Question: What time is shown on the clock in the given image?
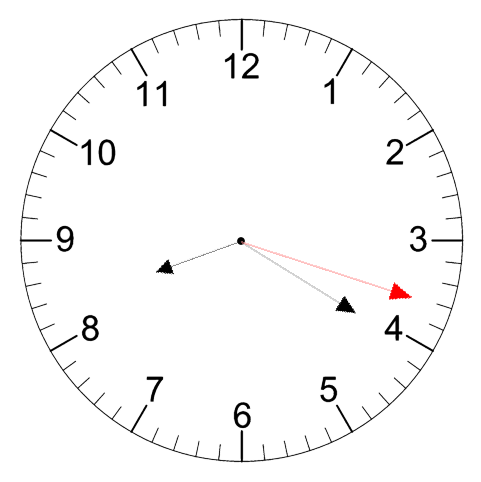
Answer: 08:20:18